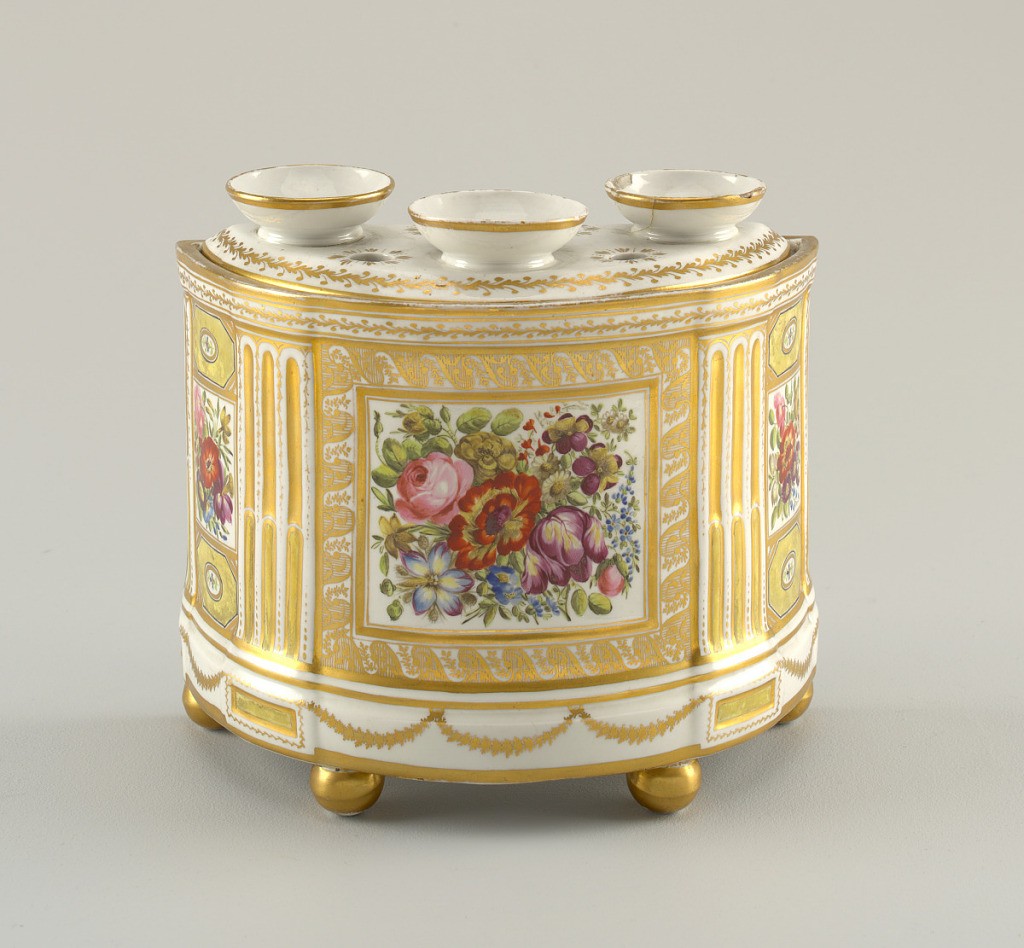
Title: Semi-Cylindrical Bulb Pot
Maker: Royal Worcester, English, established 1751
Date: ca. 1795
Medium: porcelain, vitreous enamel, gold
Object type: bulb pot
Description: Semi-cylindrical, on four ball feet. Straight-sided back undecorated; bowed front divided into three panels, by pilaster strips. Rectangular reserve in each panel, containing flowers. Cover with three cup-shaped rings around openings, and four circular piercings.